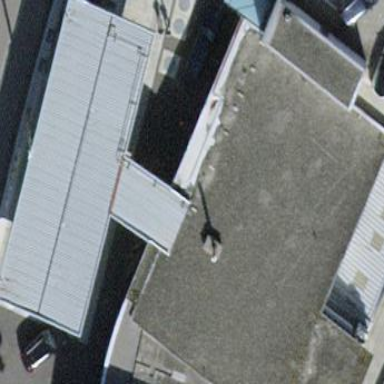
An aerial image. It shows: View of roof of building.